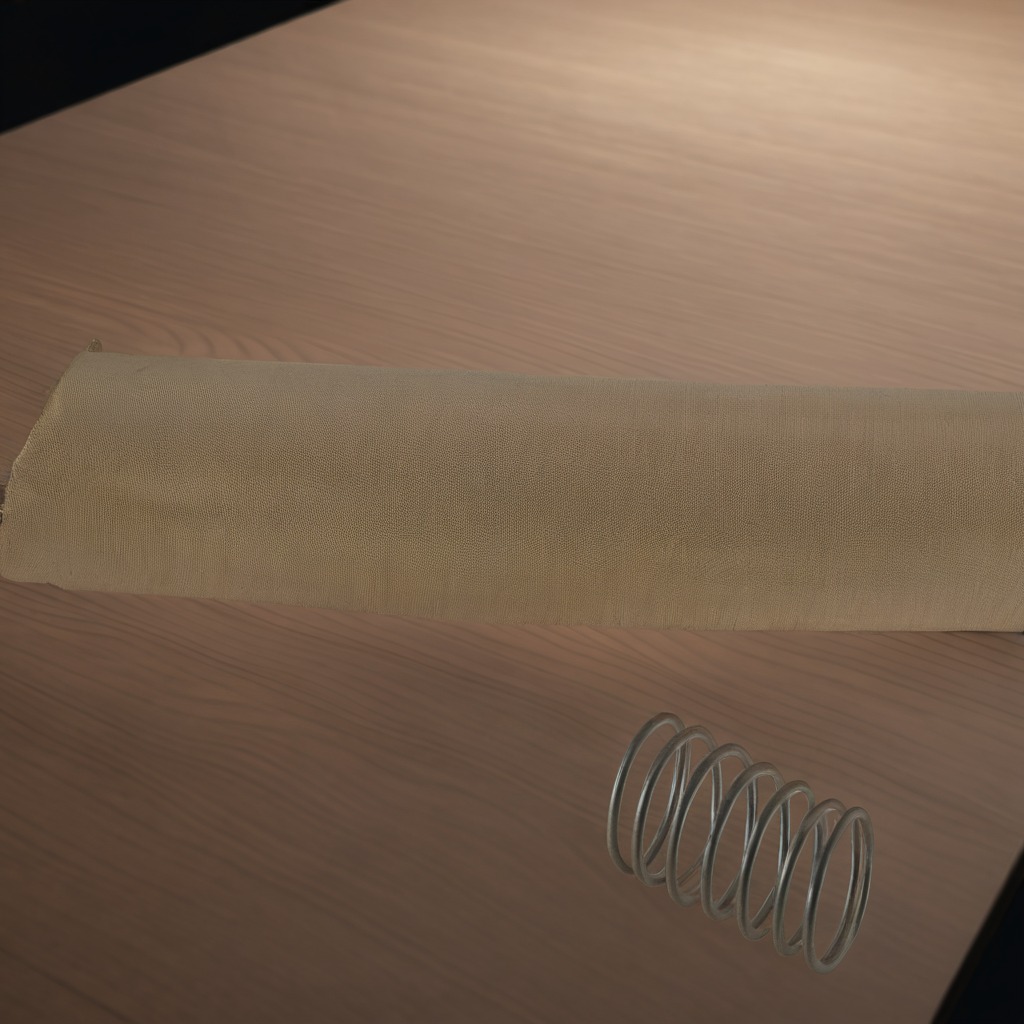
A coiled metal spring lies on the wooden table.